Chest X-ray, AP view. Patient: 50 years old, sex M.
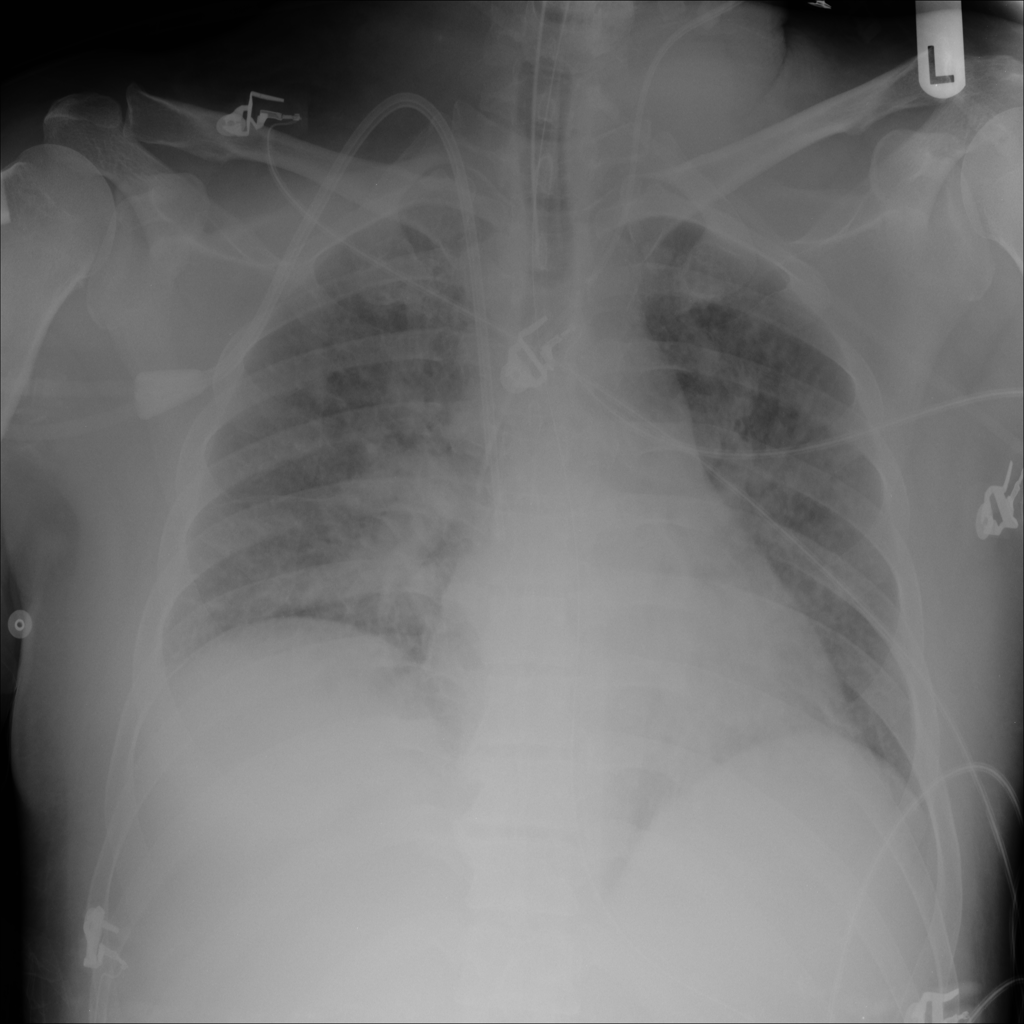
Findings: Edema